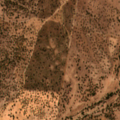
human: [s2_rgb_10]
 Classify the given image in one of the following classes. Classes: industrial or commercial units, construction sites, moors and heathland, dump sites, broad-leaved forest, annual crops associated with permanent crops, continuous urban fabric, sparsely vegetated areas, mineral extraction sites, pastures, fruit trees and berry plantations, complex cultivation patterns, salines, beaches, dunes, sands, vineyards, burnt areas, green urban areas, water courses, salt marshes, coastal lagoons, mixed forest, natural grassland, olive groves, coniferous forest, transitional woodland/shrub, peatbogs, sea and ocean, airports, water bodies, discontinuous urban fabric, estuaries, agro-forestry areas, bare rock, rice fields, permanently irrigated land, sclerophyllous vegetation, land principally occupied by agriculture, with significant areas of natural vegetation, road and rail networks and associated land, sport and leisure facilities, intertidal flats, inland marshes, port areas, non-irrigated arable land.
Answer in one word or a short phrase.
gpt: non-irrigated arable land, pastures, agro-forestry areas, transitional woodland/shrub